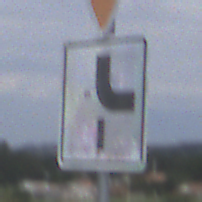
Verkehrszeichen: VerlaufVorfahrtsstrasse10
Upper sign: VorfahrtGewaehren
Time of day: Midday
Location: Outdoor (Nature)
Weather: PartlyCloudy
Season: NotSpecified
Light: Natural